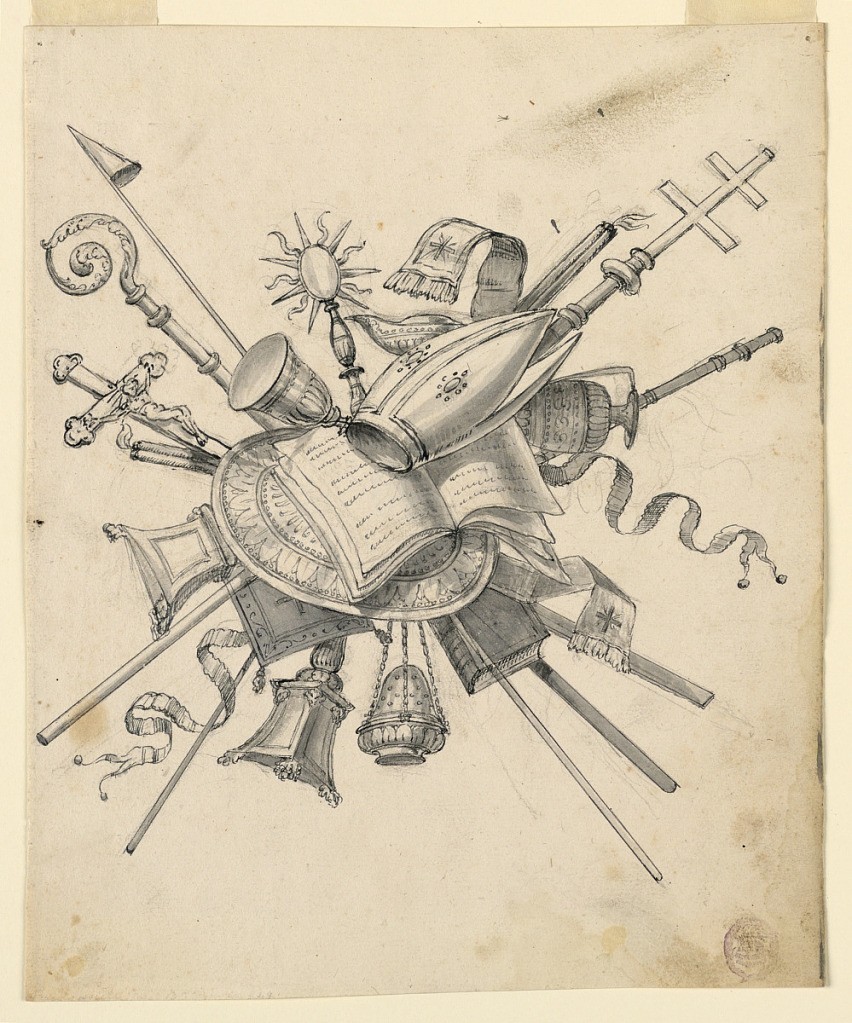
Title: Trophy with Ecclesiastical Objects
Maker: Romolo Achille Liverani, Italian, 1809 - 1872
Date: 1830–1850
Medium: Black crayon, pen and dark ink, brush and gray water color on paper
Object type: Drawing
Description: An assembly of a mitre, a prelate's hat, a crozier, an archbishop's cross, altar objects, and processional pennon.